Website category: sports
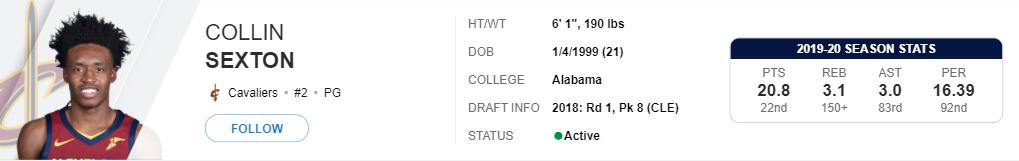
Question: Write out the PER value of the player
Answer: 16.39

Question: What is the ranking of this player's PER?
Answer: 92nd

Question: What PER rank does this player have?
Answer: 92nd

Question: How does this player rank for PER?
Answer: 92nd

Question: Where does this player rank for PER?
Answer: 92nd

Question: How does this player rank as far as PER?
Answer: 92nd

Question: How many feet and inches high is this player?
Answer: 6' 1"

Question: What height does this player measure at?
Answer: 6' 1"

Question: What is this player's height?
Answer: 6' 1"

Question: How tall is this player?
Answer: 6' 1"

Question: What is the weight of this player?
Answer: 190 lbs

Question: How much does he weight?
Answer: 190 lbs

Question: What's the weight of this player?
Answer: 190 lbs

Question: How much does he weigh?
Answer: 190 lbs

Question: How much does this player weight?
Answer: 190 lbs